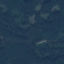
Label: Forest